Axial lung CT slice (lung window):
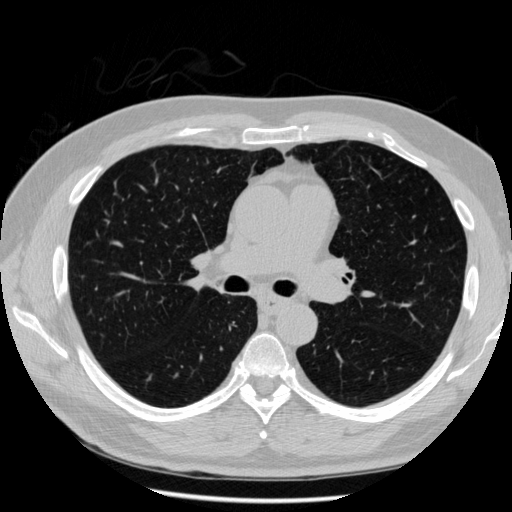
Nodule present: no